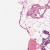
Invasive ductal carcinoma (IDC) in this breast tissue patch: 0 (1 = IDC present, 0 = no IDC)